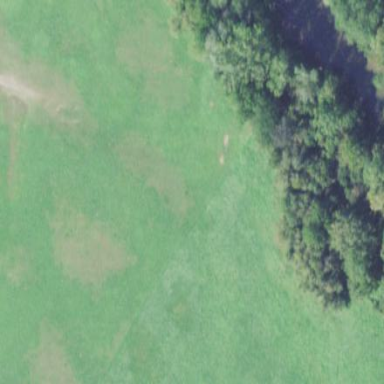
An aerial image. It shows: Pasture area used as meadow.